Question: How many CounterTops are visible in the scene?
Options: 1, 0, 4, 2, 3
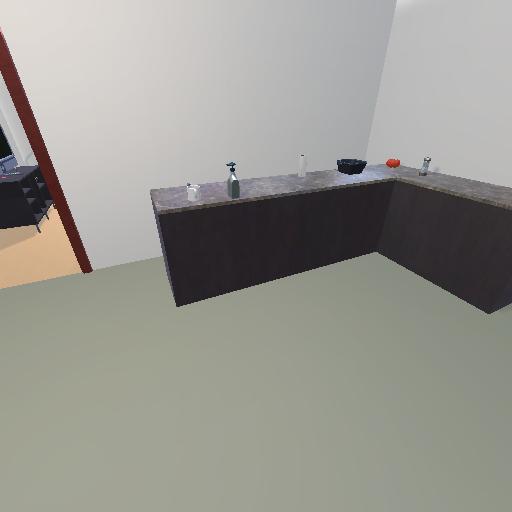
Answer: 1